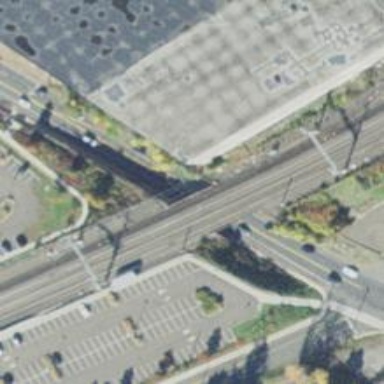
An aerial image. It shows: Bridge with electrified railway tracks featuring contact line.